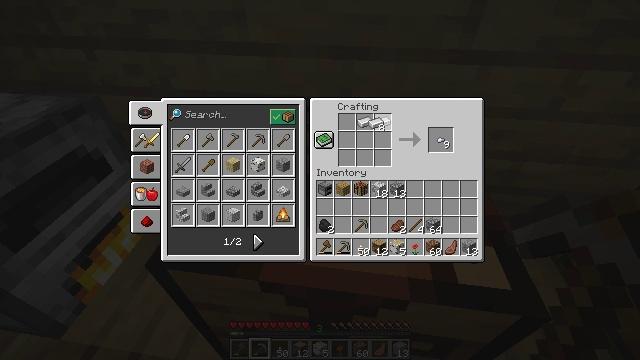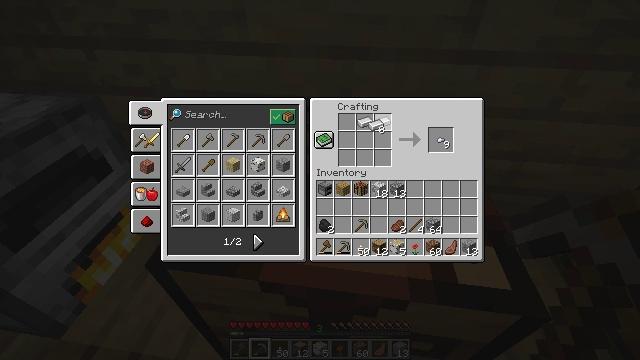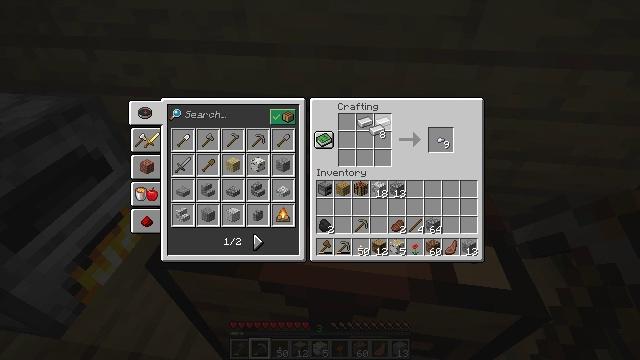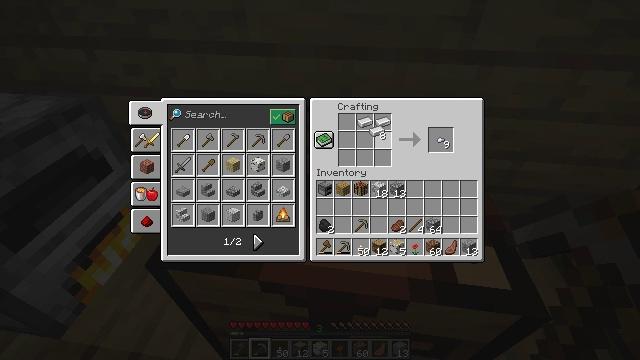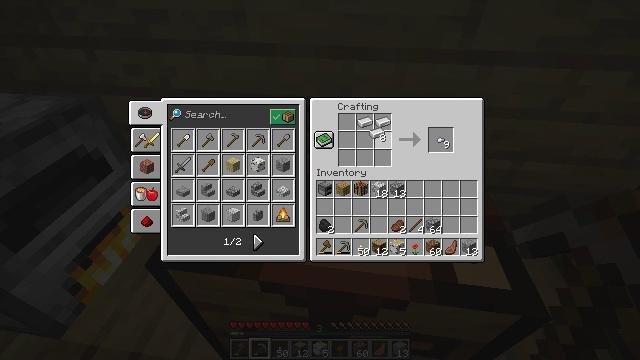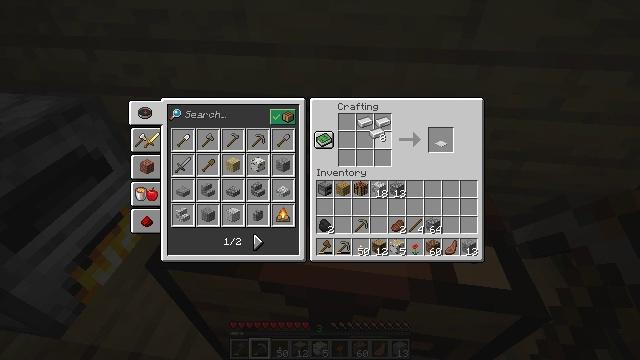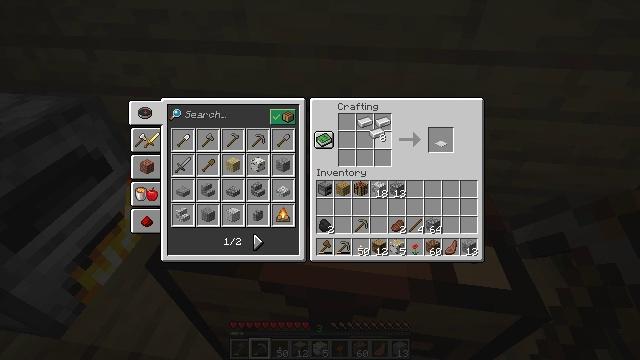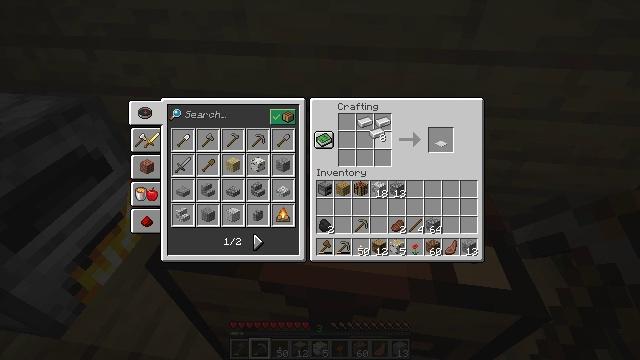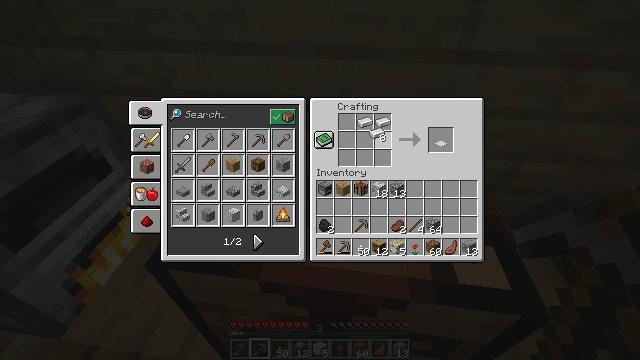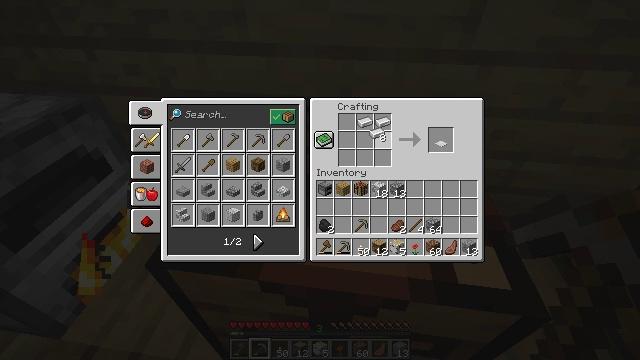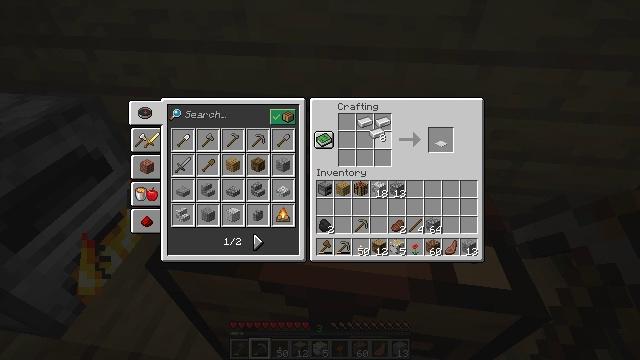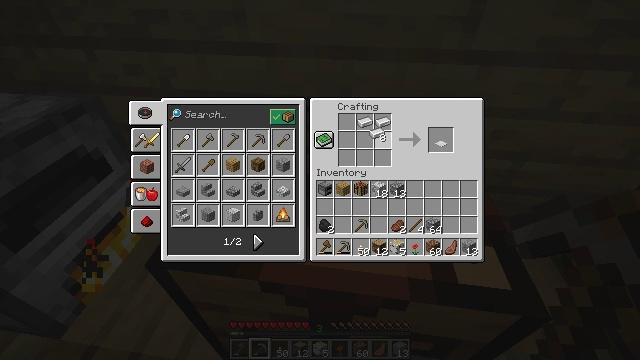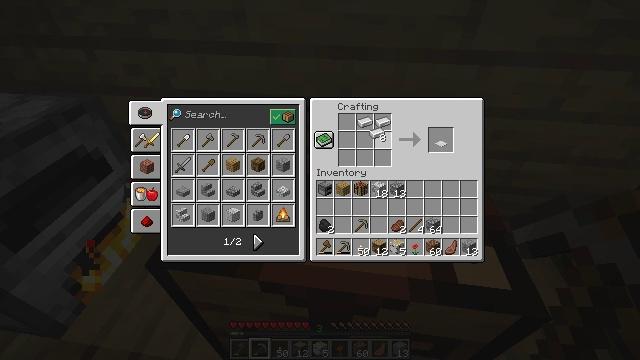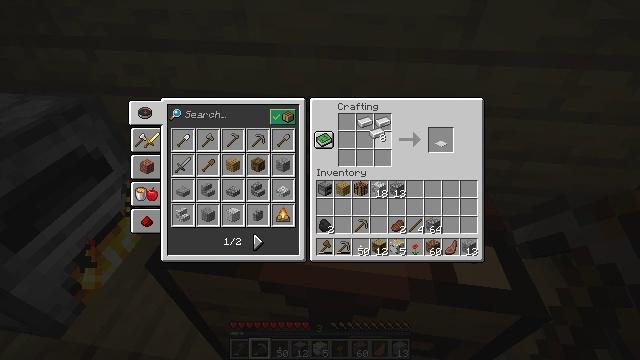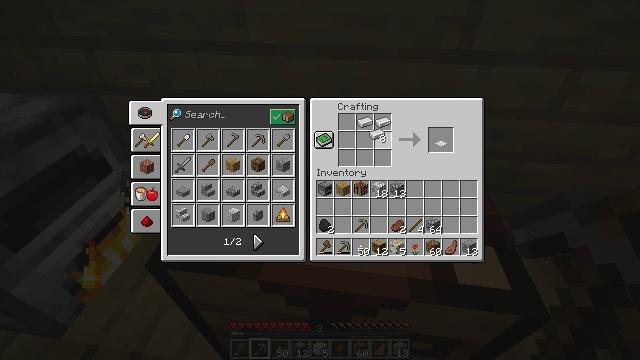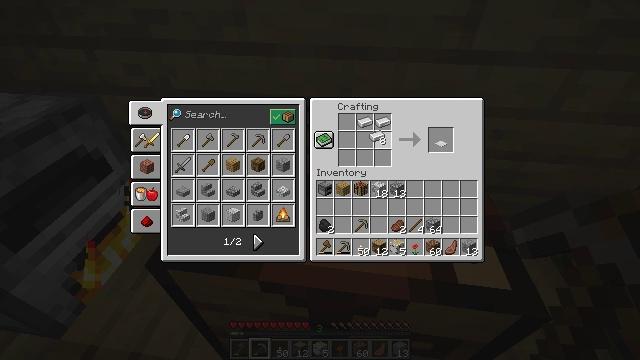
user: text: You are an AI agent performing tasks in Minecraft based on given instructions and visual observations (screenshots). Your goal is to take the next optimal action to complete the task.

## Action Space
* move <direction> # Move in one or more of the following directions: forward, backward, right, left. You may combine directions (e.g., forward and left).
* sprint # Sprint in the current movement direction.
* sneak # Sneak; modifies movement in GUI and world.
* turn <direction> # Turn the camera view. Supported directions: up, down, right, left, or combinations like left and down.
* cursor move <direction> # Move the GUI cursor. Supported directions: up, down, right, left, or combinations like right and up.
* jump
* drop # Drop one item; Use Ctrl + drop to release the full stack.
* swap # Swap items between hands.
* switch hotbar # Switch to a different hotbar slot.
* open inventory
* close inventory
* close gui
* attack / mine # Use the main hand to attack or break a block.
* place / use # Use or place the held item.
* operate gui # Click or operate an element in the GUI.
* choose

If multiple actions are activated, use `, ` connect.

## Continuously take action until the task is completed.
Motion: motion action
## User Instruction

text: Craft an iron door by using iron ingots in the crafting table.
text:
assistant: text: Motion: no_op
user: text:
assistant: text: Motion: no_op
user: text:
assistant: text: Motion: no_op
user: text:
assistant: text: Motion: no_op
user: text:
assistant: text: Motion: no_op
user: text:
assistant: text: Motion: no_op
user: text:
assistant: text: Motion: no_op
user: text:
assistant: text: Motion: no_op
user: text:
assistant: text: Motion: no_op
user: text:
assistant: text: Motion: no_op
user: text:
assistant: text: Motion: no_op
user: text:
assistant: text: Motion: no_op
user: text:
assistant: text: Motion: no_op
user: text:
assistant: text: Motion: choose
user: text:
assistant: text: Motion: choose
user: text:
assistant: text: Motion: choose
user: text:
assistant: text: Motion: no_op
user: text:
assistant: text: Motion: no_op
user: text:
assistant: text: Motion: no_op
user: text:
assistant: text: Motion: no_op
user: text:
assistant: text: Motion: no_op
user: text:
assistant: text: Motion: no_op
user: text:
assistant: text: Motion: no_op
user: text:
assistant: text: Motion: no_op
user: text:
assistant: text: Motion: no_op
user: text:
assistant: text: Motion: no_op
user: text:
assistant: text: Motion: no_op
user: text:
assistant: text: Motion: no_op
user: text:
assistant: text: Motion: no_op
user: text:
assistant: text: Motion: no_op